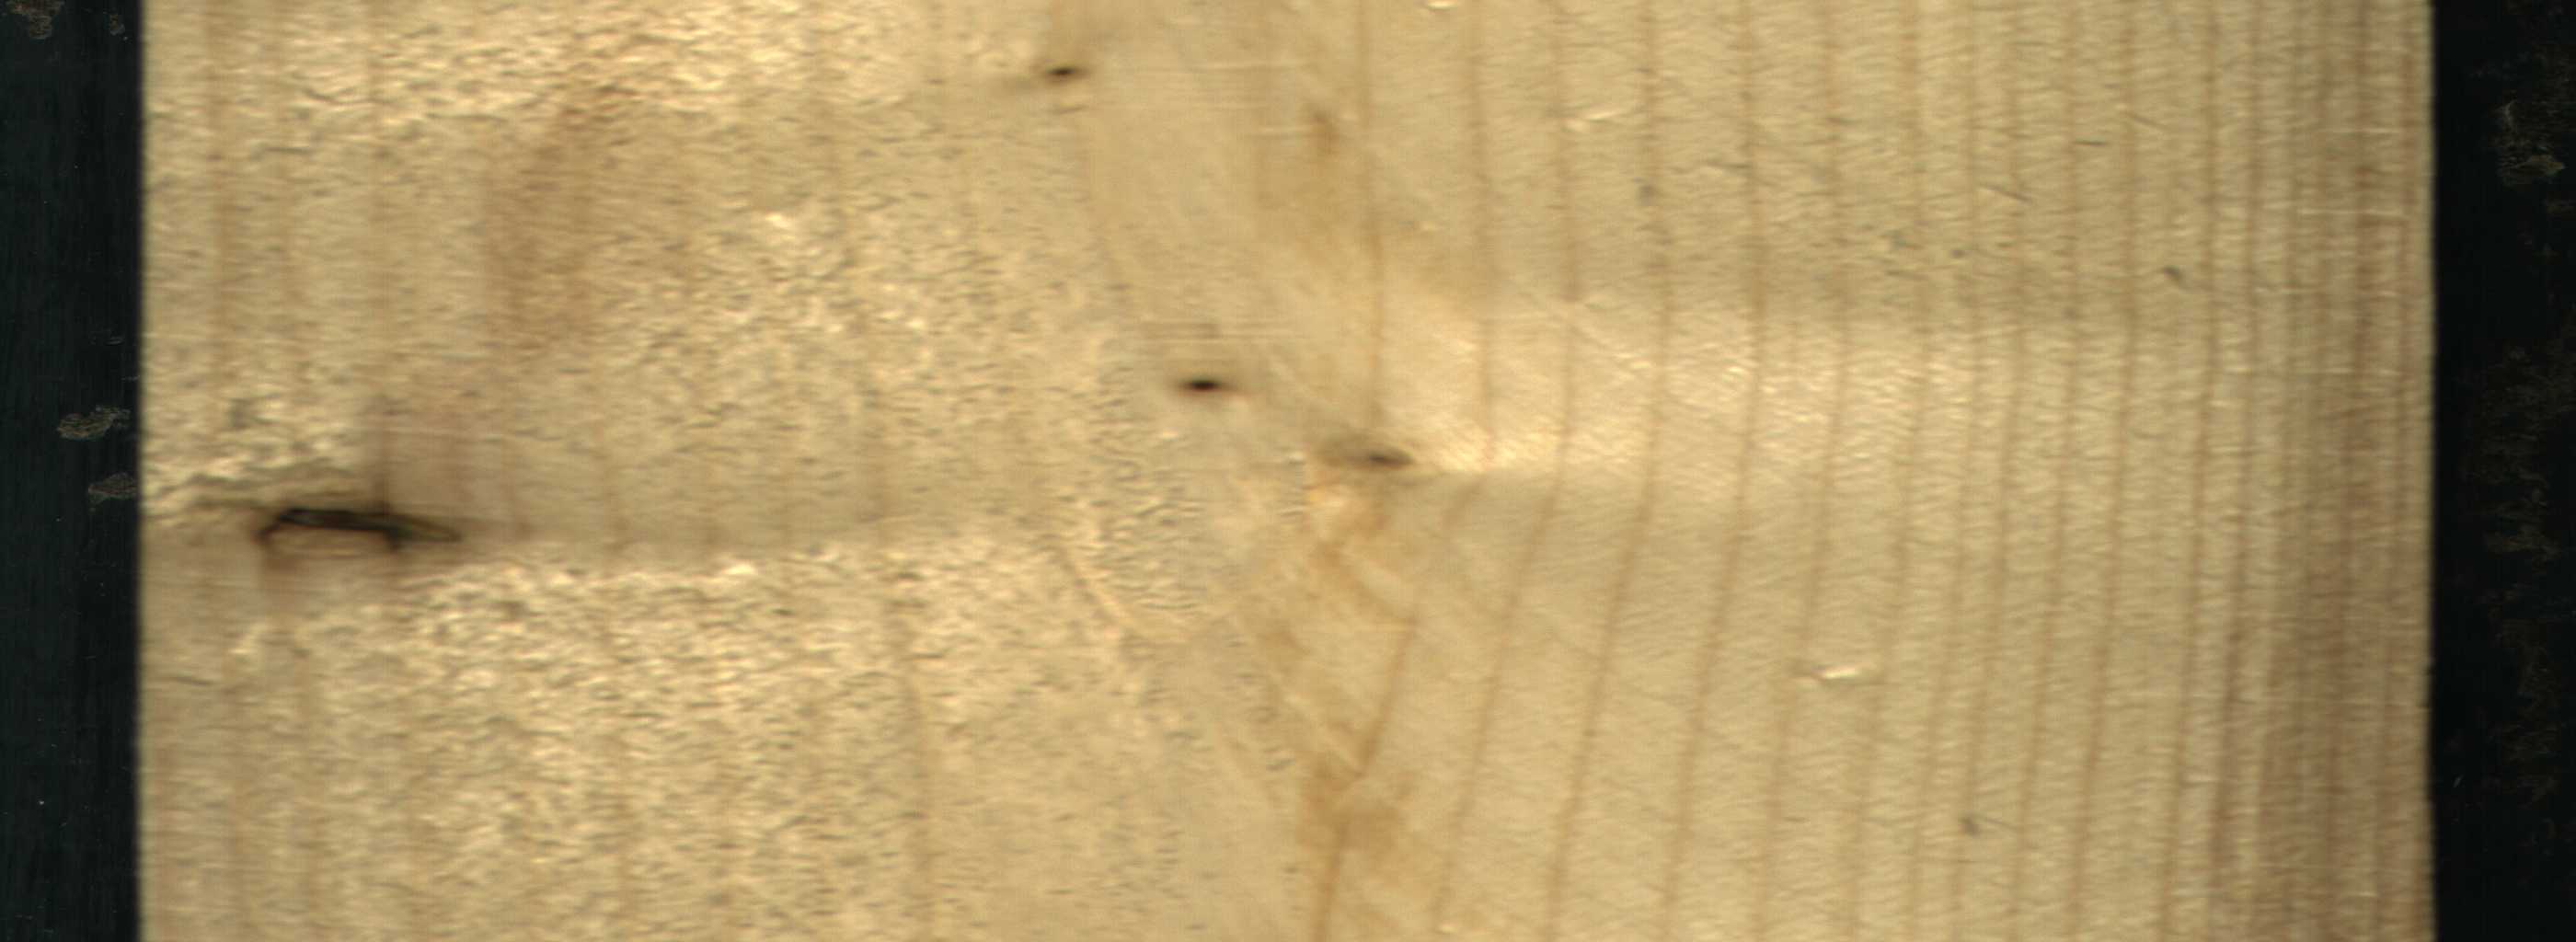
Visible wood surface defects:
Dead_Knot
Dead_Knot
Live_Knot
Live_Knot